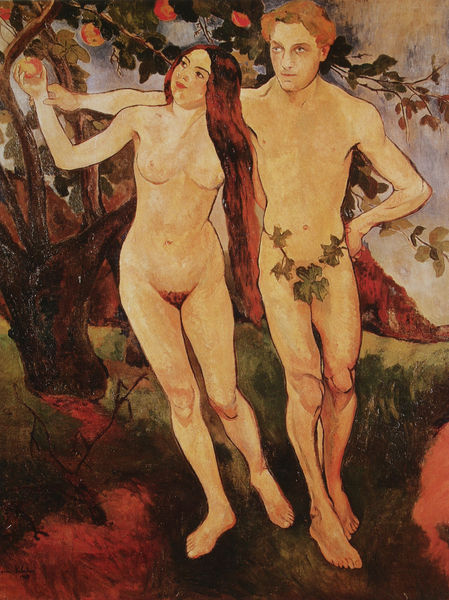
Titel: Adam und Eva
Künstler: Suzanne Valadon
Standort: Paris
Institution: Musée National d'Art Moderne - Centre Georges Pompidou
Schlagwörter: akt, baum, blau, blätter, gemälde, hand, haut, himmel, körper, mann, nackt, weiß, wolken, akte, grün, landschaft, menschen, äste, blumen, braun, brust, bunt, busen, frankreich, frau, grau, haar, hell, hintergrund, licht, orange, schwarz, zeichnung, blick, blüten, gras, obst, rasen, rot, wiese, wolke, beige, malerei, symbolismus, blond, gesichter, arm, arme, augen, bibel, inkarnat, stehen, bild, hände, ast, baumstamm, erde, gräser, natur, zweige, boden, haare, paar, blatt, schulter, schultern, wald, frucht, früchte, garten, ranken, beine, landschft, apfel, pflücken, taille, äpfel, bein, brüste, farbig, füße, moderne, modern, wein, nabel, schoß, ellenbogen, knie, scham, rothaarig, adam, eva, paradies, zweig, nackr, kontur, konturen, erkenntnis, schlange, ranke, efeu, sündenfall, gaugin, altes testament, versuchung, religiös, grad, eden, schamhaare, apfelbaum, hoffnung, sünde, vertreibung, verdeckt, adam und eva, baum der erkenntnis, garten eden, biss, feige, feigenblätter, feigenblatt, paradis, baine, wallend, apflebaum, drüchte, pflücke', 1900, gleicnis, eigenblatt, adamskostüm